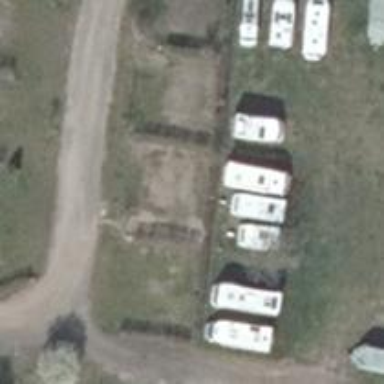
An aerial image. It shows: Camping pitch for tourists.